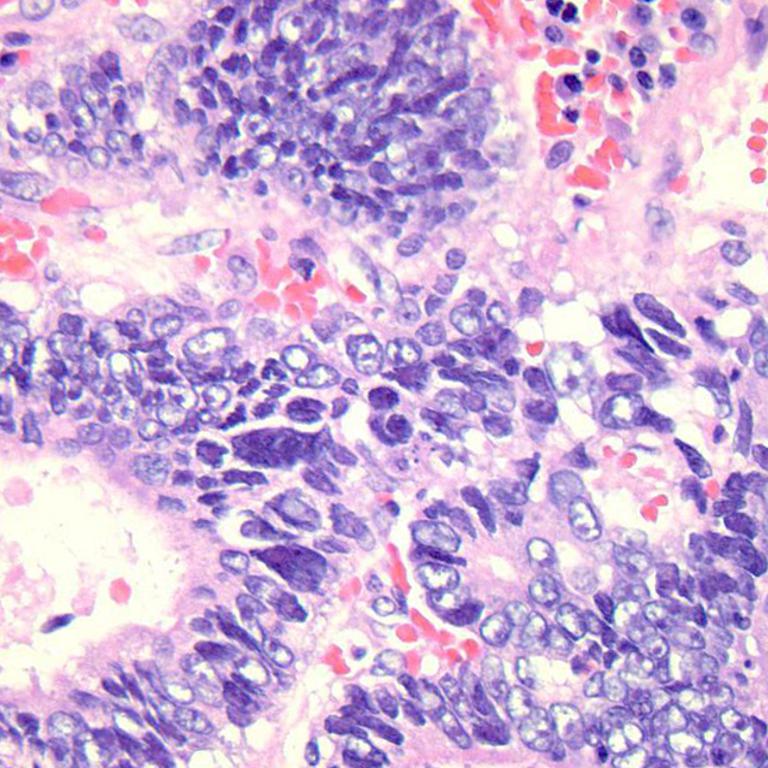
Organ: colon
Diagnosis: adenocarcinomas